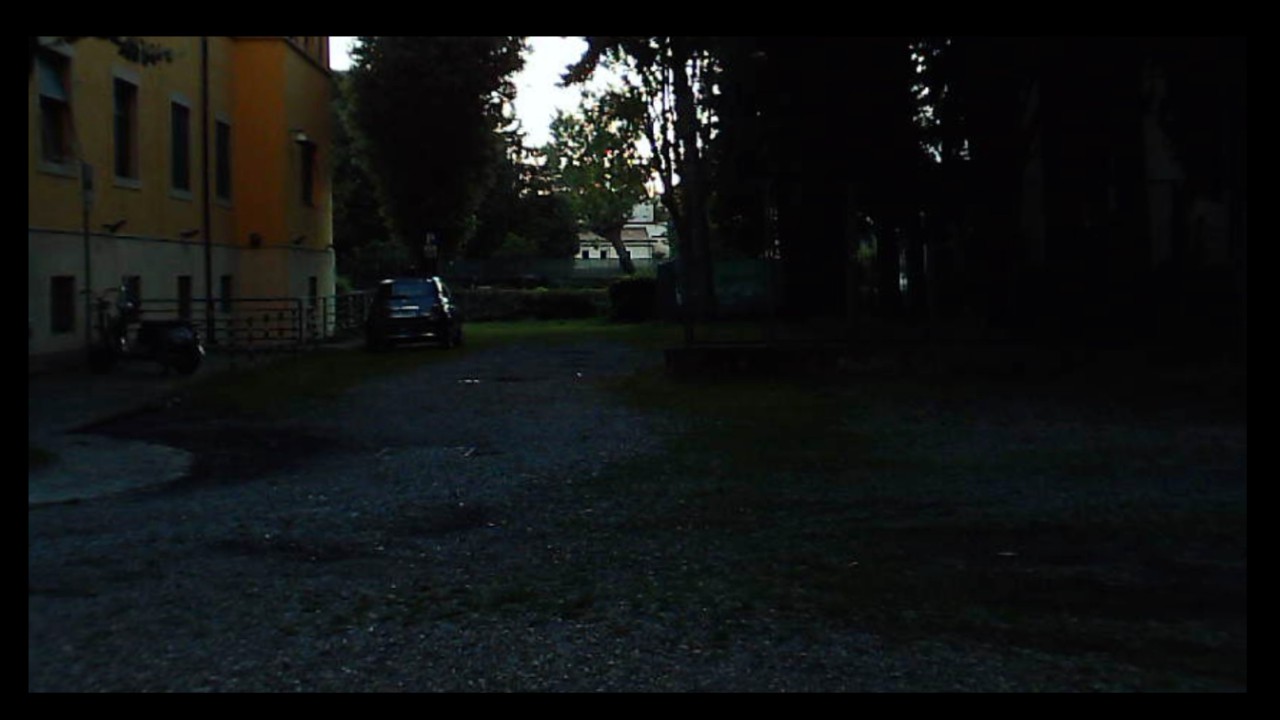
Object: DJI Mini 3

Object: DarwinFPV cineape20